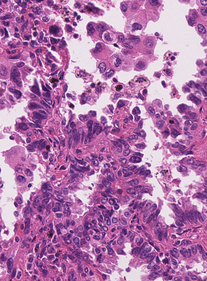
Tumor epithelial tissue: yes
Tumor-associated stroma tissue: yes
Normal tissue: no